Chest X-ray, PA view. Patient: 34 years old, sex M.
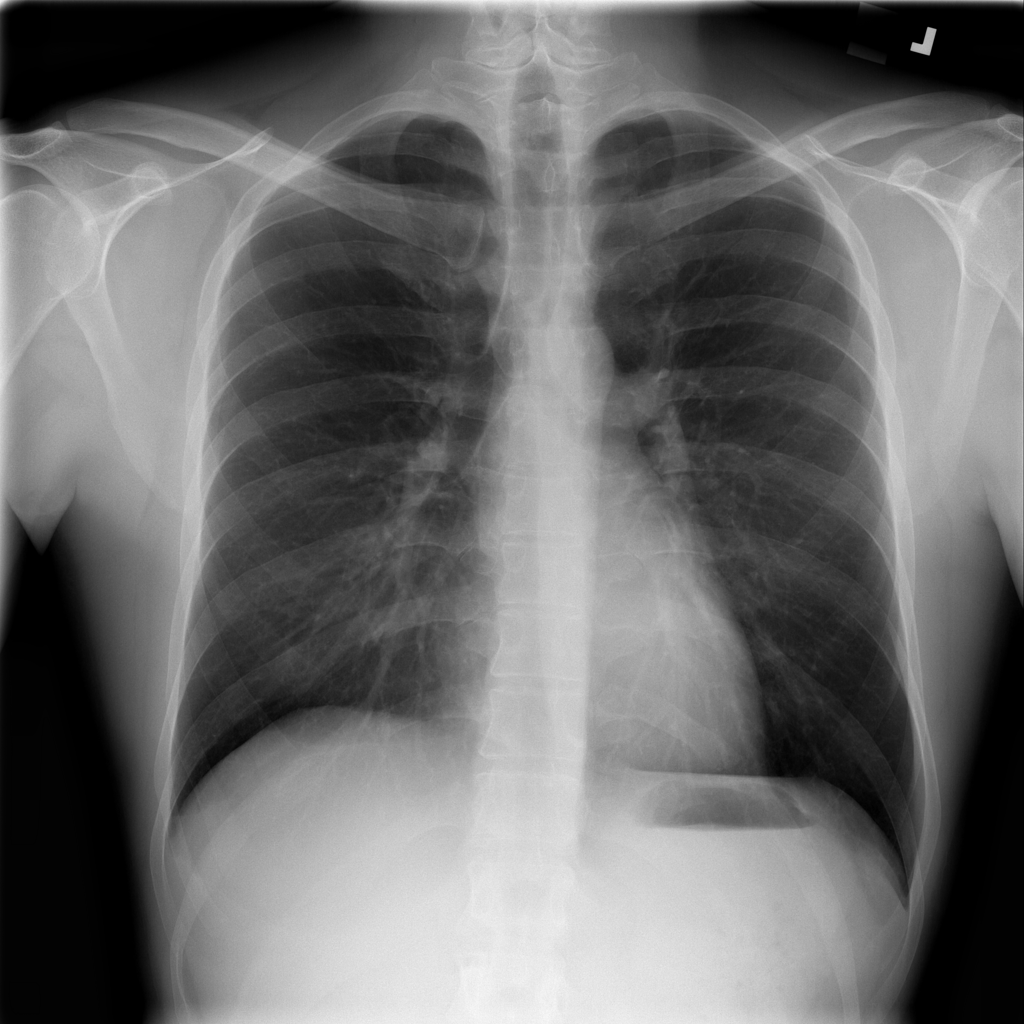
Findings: No Finding